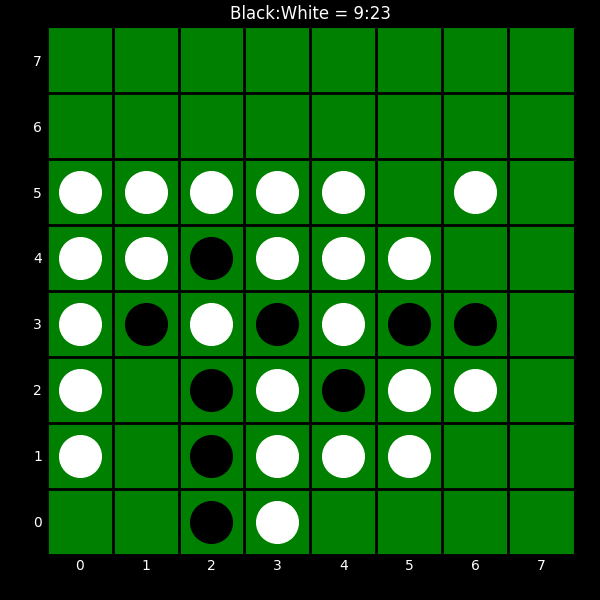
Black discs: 9
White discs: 23